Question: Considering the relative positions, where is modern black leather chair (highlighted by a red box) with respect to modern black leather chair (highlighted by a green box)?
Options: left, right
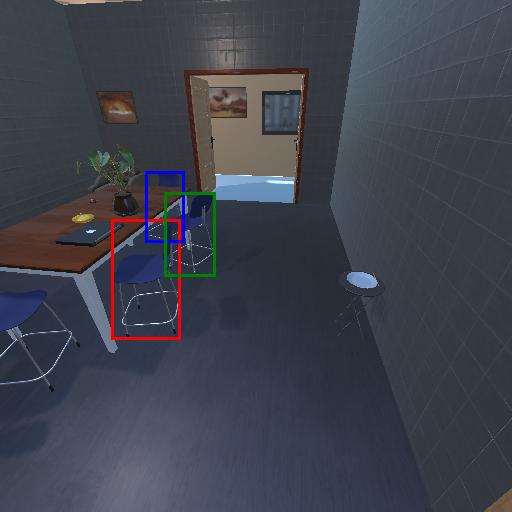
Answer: left